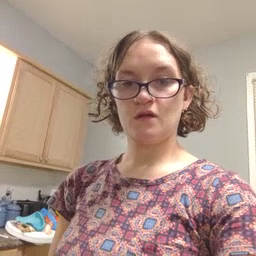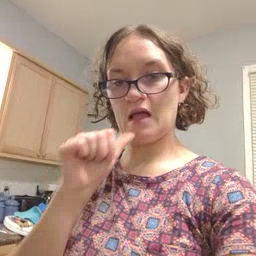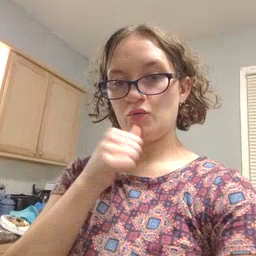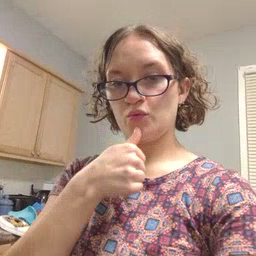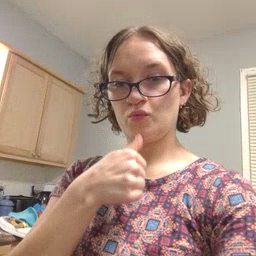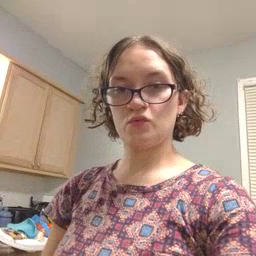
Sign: owie